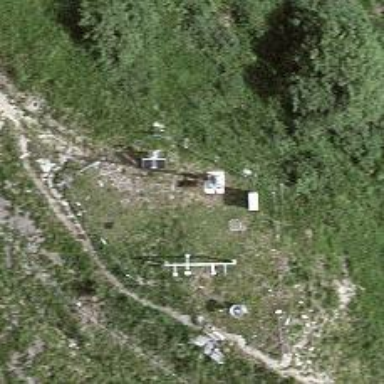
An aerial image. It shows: Wind vane for measuring wind direction is present.